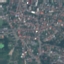
Land use / land cover: Residential